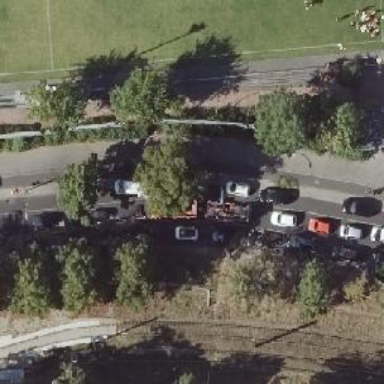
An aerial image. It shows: Cycleway.